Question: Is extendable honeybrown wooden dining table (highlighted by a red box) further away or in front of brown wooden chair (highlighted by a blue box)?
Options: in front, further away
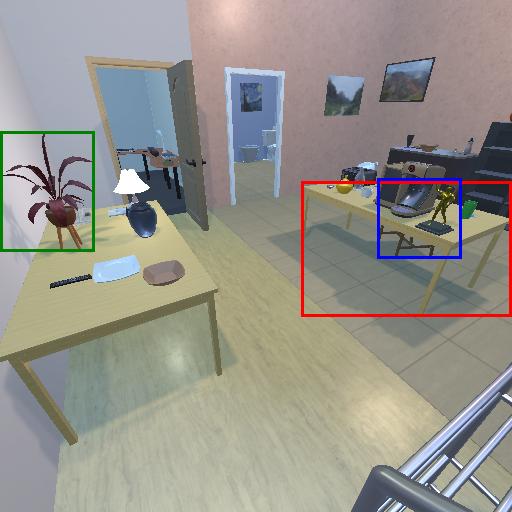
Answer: in front